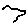
Label: bird